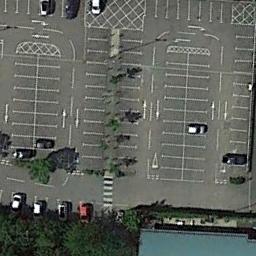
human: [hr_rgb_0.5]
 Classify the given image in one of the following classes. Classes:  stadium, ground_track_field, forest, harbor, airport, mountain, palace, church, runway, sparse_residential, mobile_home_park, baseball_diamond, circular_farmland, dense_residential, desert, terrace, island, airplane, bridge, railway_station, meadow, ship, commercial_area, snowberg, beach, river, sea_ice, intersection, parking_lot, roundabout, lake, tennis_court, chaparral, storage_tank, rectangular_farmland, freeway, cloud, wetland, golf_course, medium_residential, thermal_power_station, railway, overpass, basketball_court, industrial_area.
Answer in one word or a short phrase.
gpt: parking_lot